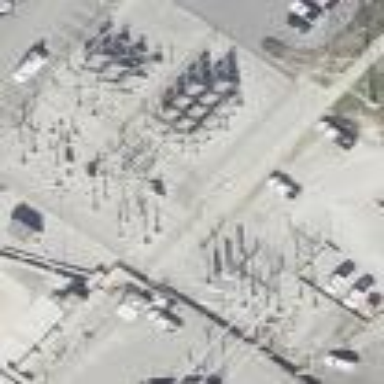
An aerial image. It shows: Power substation surrounded by fence. This substation operates at the compensation level.